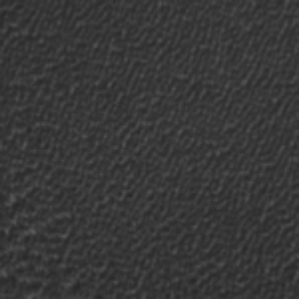
Label: frost